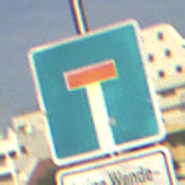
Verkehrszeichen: Sackgasse
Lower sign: HinweisGeaenderteVorfahrtVerkehrsfuehrungVerkehrsregelung3
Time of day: MorningAfternoon
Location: Outdoor (Suburban)
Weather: PartlyCloudy
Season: NotSpecified
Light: Natural